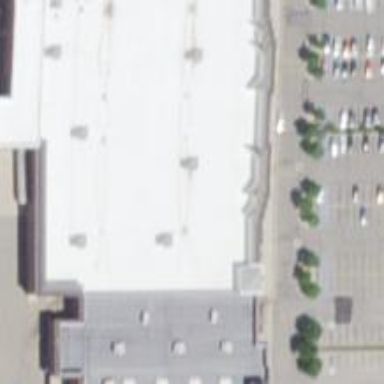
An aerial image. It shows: Department store building.